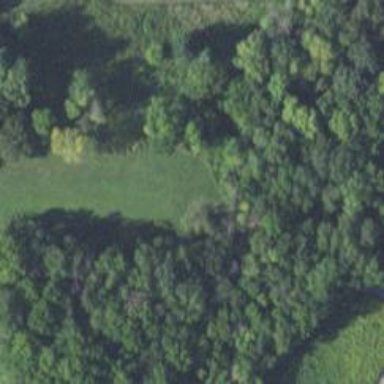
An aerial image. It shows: Disc golf hole.